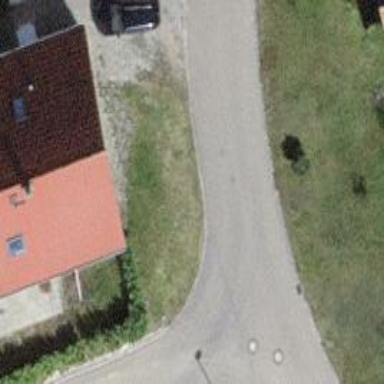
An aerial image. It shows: Smooth asphalt road in residential area.